Field crop: tomato
Growth stage: 2
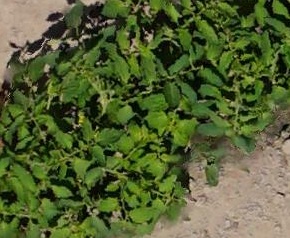
Species: tomato